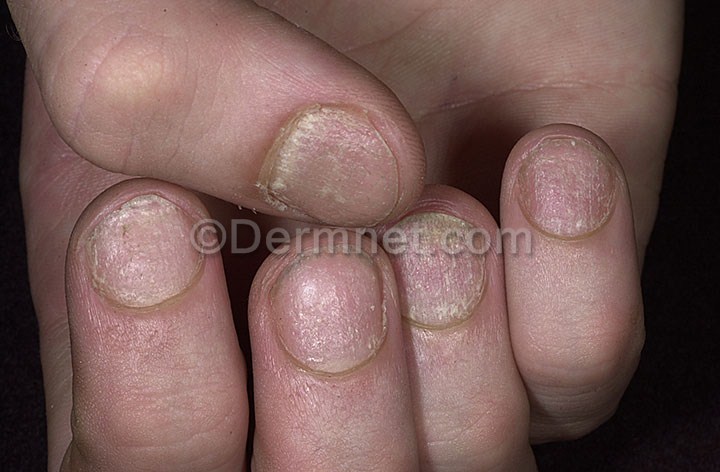
Disease: Nail Fungus and other Nail Disease